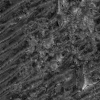
Atmospheric dust classification: not_dusty